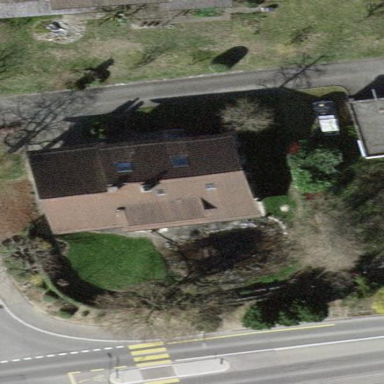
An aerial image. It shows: White house with gabled roof made of grey roof tiles.